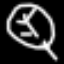
Label: leaf